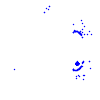
Particle: electron